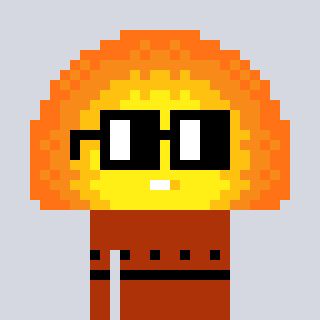
a pixel art character with square black glasses, a sunset-shaped head and a hotbrown-colored body on a cool background